Question: I have several objects like this:

I want to move 'type' and 'value' one step up so they will be next to 'field', and then delete 'data'.
It looks like this when 'departments' is converted to JSON:
'''
[
{"field" : "DEPARTMAN_NO",
"data" : { "type":"numeric" , "comparison":"eq" , "value":11 }
},
{"field" : "DEPARTMAN_ADI",
"data" : { "type":"string" , "value":"bir" }
}
]
'''
I have tried:
'''
departments = grid.filters.getFilterData();
i = {};
for(var i in department) {
department = i.data;
delete.department.data;
};
'''
but it dosen't work.
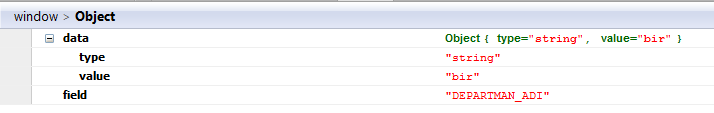
Answer: 1) First, loop 'departments', each item we call it 'department';
2) You want to move 'department.data''s properties to 'department', From another angle, you can move 'department''s properties to 'department.data' and return 'department.data', code like:
'''
var departments = [{
"field": "DEPARTMAN_NO",
"data": {
"type": "numeric",
"comparison": "eq",
"value": 11
}
}, {
"field": "DEPARTMAN_ADI",
"data": {
"type": "string",
"value": "bir"
}
}],
department;
for (var i = 0, len = departments.length; i < len; i++) {
department = departments[i]; // department
for (var key in department) {
if (key !== 'data' && department.data) {
department.data[key] = department[key];
}
}
departments[i] = department.data || department; // if no department.data, no change
}
console.log(departments);
'''
result:

view the full demo <URL>